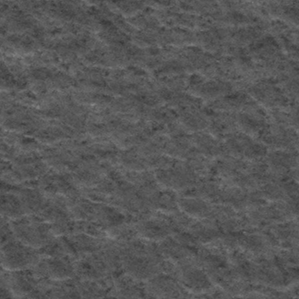
Label: frost